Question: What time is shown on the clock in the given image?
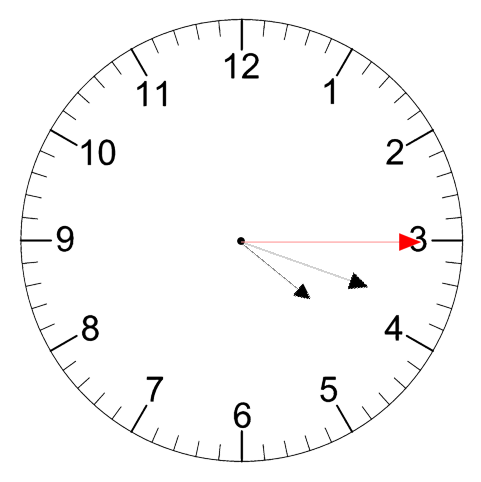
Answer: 04:18:15